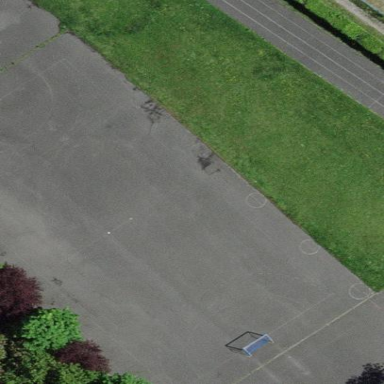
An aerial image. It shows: Handball pitch for leisure land.